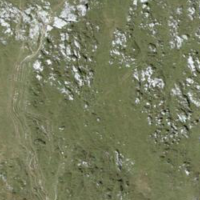
EUNIS habitat code: 26
Species observed at this site:
Arnica montana
Campanula thyrsoides